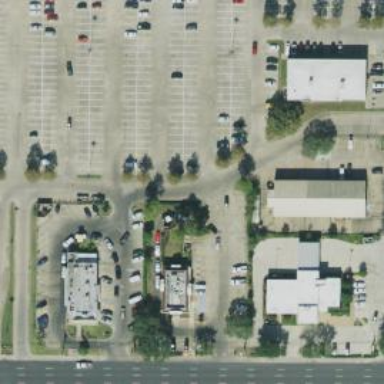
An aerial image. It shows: Parking space is available.